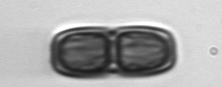
Label: Ephemera